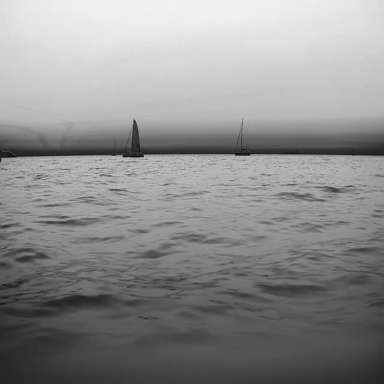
There are three sailboats in the infrared image.